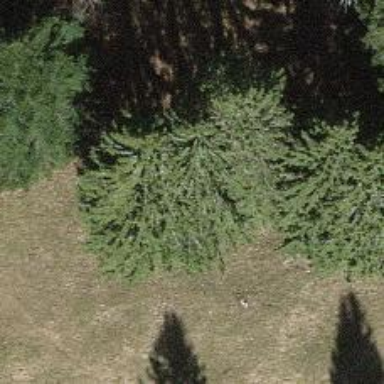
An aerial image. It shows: Beautiful tree in nature.